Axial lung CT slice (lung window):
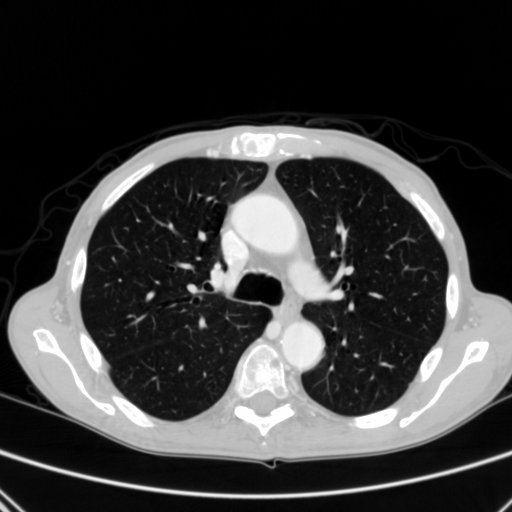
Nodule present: no